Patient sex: F
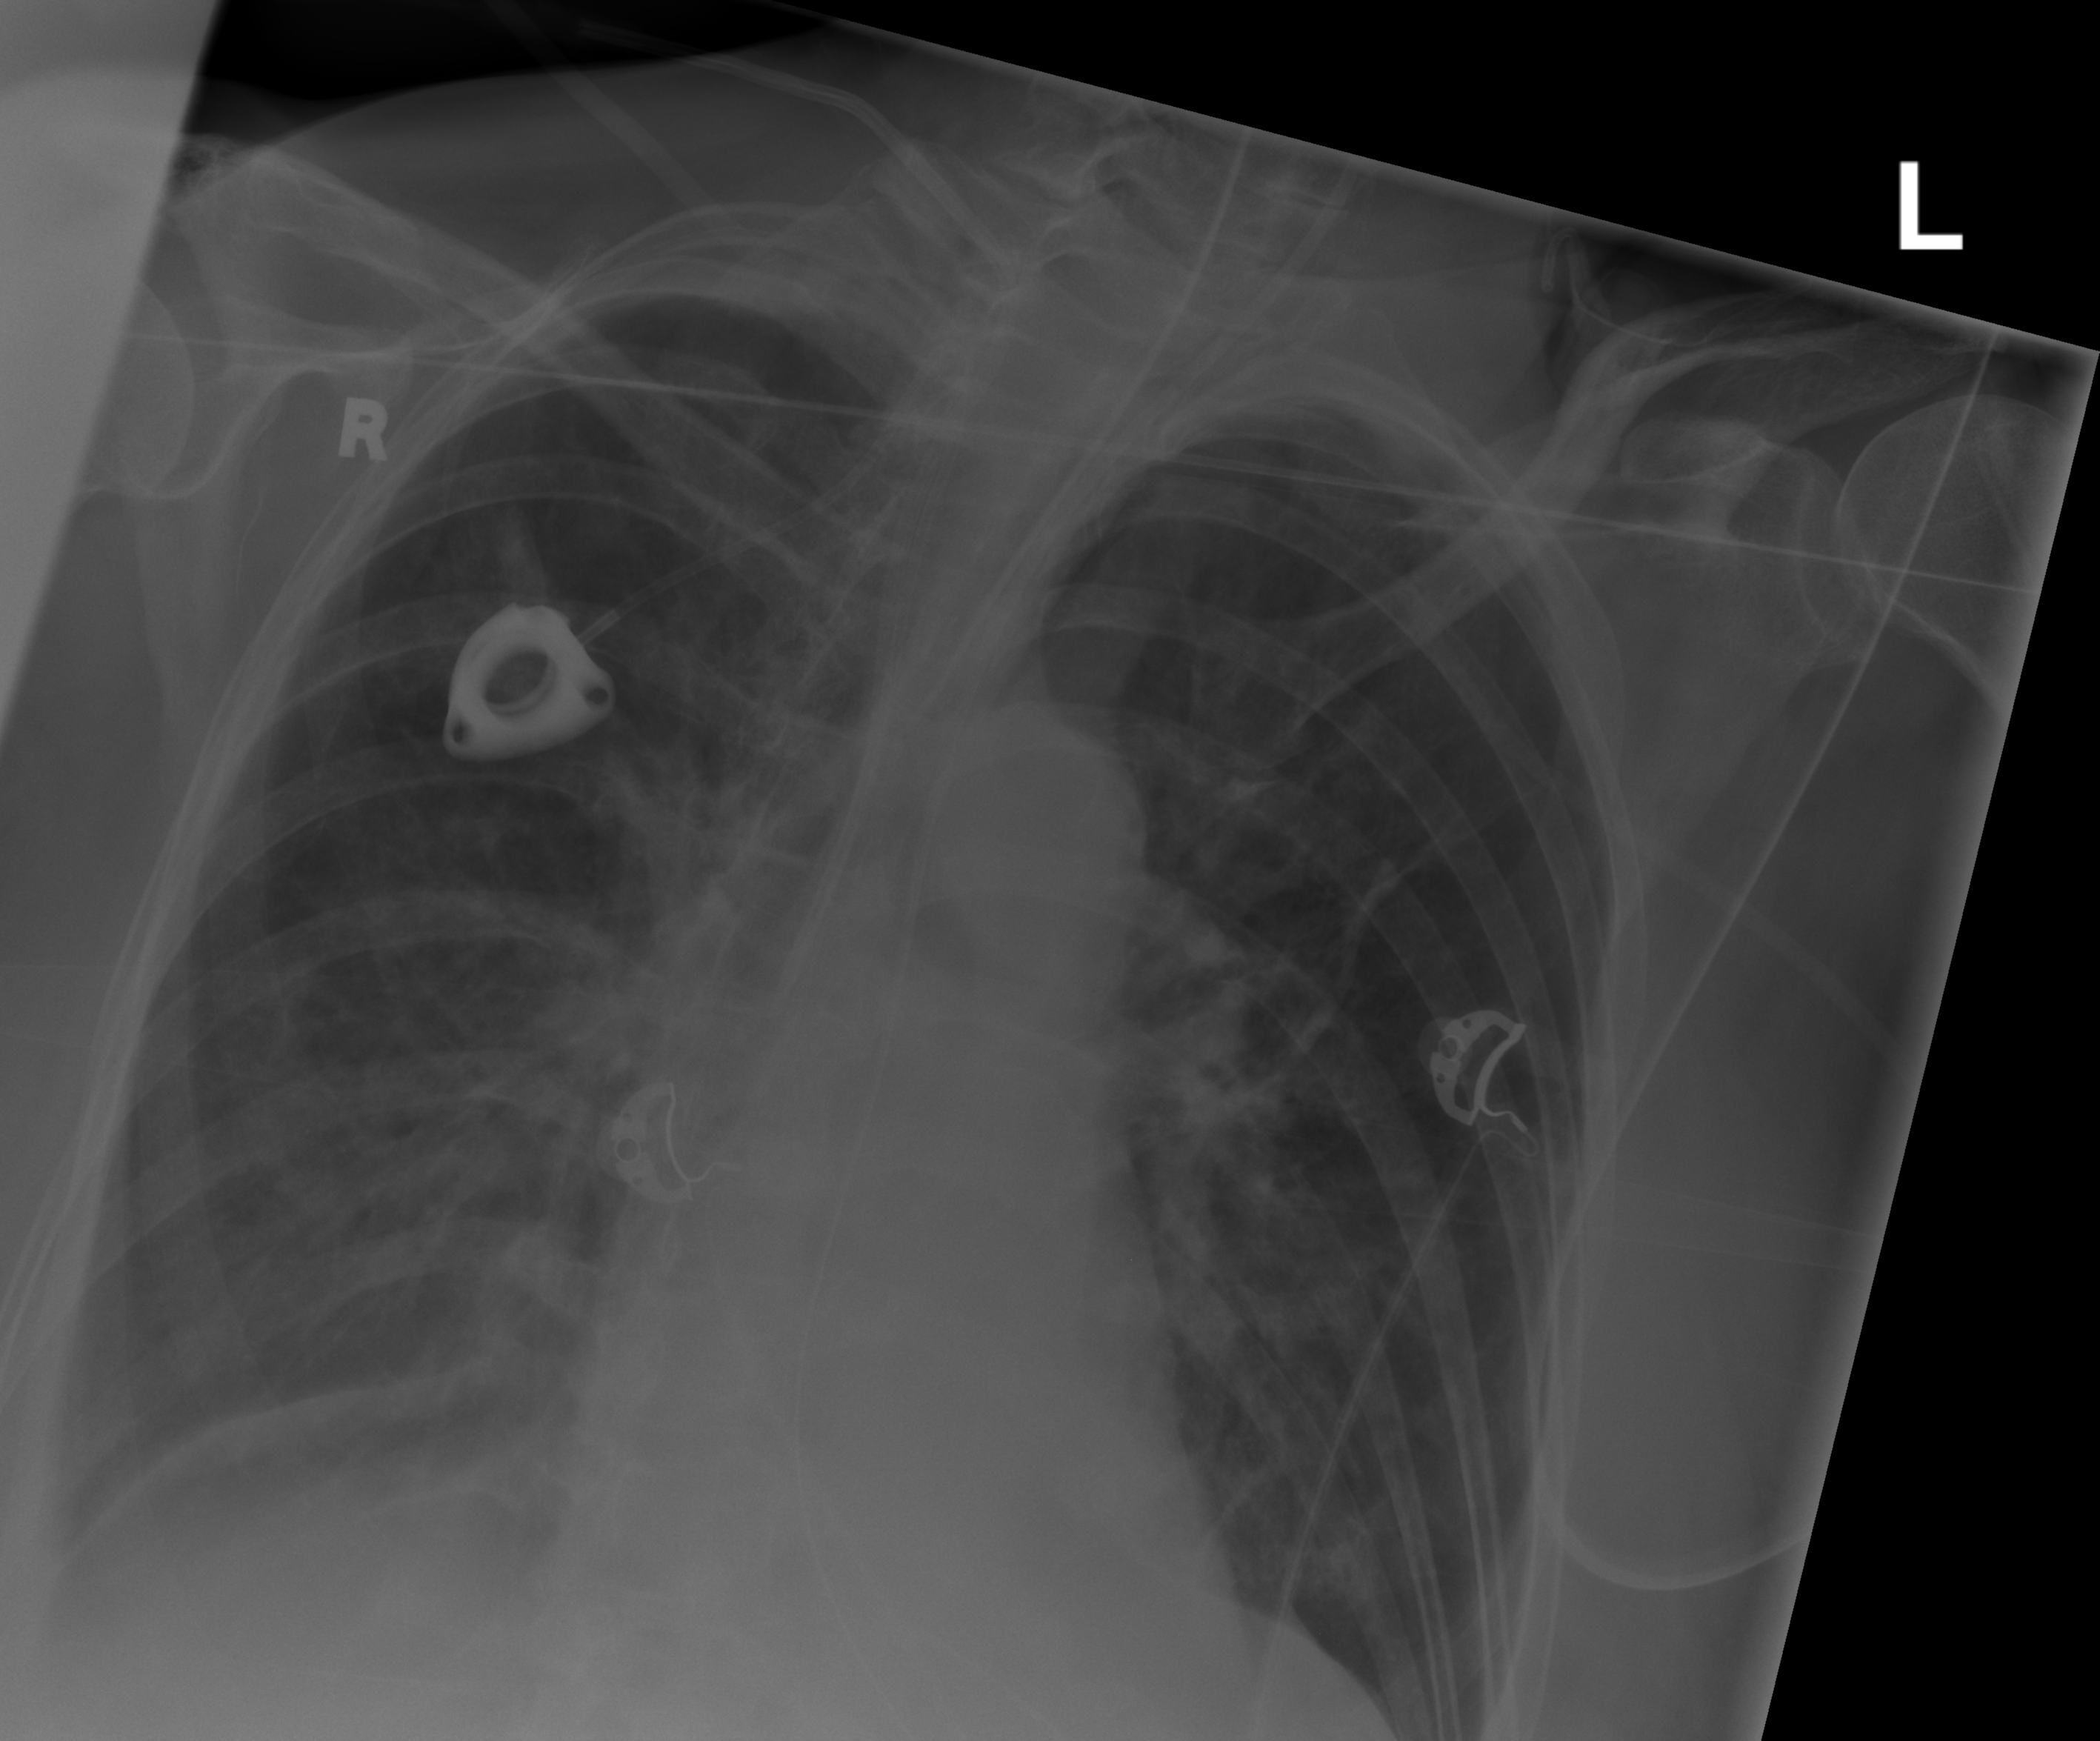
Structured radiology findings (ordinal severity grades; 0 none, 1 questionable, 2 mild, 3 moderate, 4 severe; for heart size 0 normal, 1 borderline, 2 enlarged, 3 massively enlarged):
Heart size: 0
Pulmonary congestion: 0
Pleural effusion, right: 2
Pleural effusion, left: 0
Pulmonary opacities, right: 2
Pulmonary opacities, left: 0
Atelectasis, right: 2
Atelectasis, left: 2